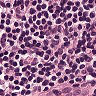
Metastatic tissue present: no